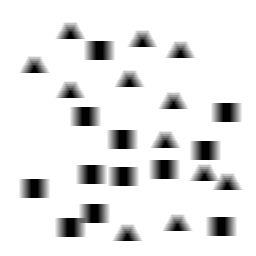
Squares: 12
Triangles: 12
Stars: 0
Total shapes: 24